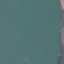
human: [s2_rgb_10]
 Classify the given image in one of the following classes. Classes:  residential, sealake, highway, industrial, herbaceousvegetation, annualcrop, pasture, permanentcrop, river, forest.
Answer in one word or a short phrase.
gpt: SeaLake